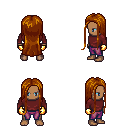
a pixel art fantasy rpg character, male body template, human, dark skin, maroon long-sleeve shirt, magenta pants, brunette extra-long hairstyle, gold gloves, four views (front, back, left, right), 2x2 character sprite sheet, small pixel art, hard edges, no anti-aliasing